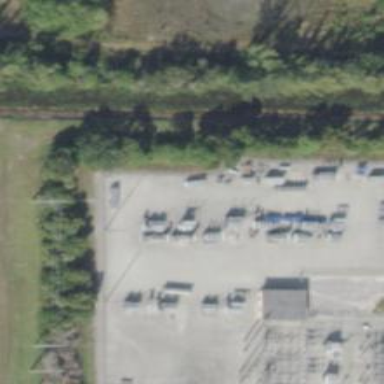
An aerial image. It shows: Outdoor distribution-level power substation enclosed by fence.